Question: Count the number of objects in the diagram.
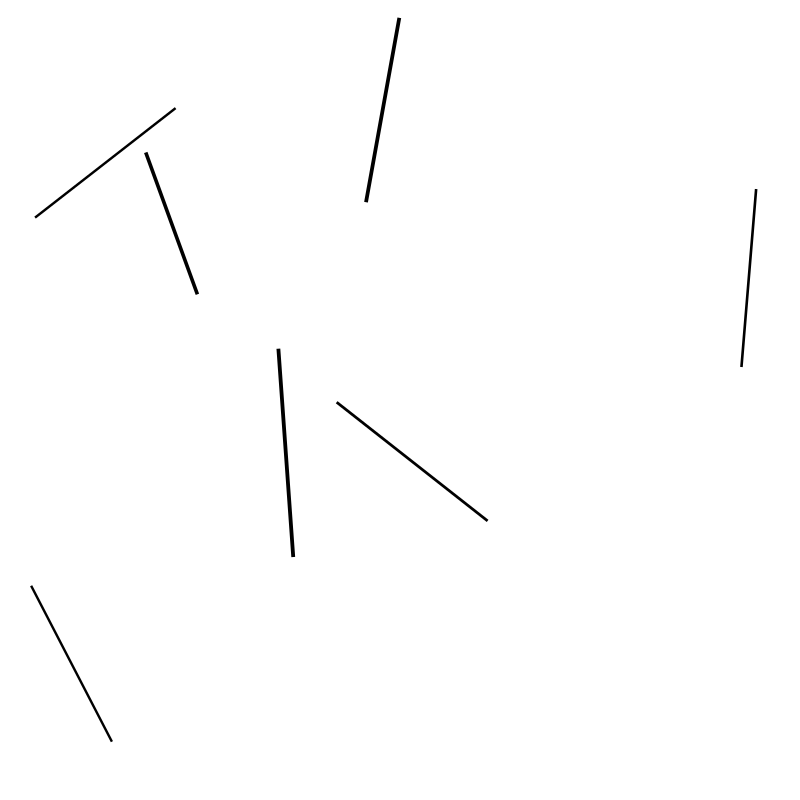
Answer: 7